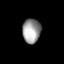
Tissue: lung
Cell type: Epithelial cells
Senescence score: 0.166
Nuclear area (px): 438
Mean DAPI intensity: 154.635